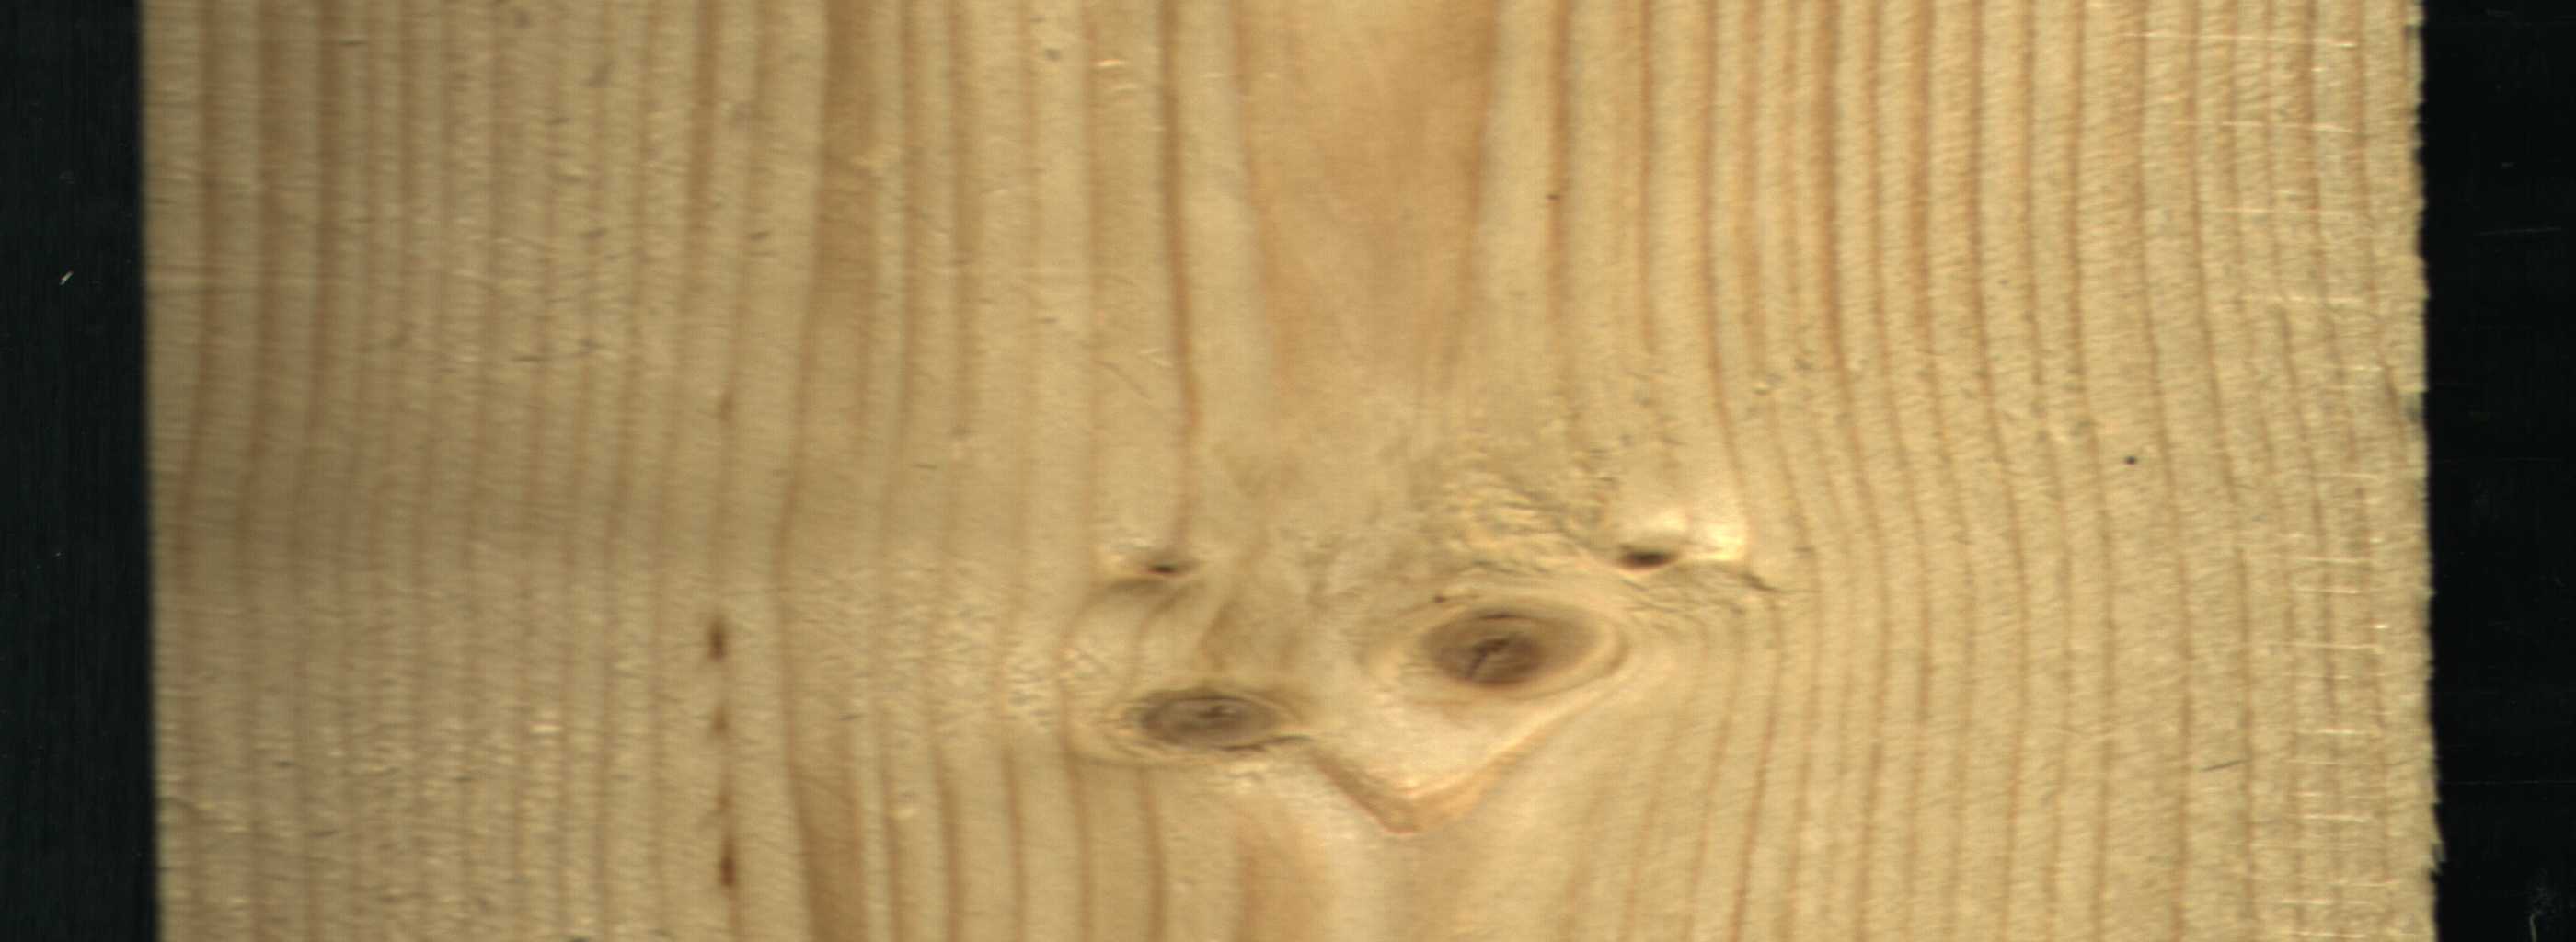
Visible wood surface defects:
Live_Knot
Live_Knot
Live_Knot
Live_Knot